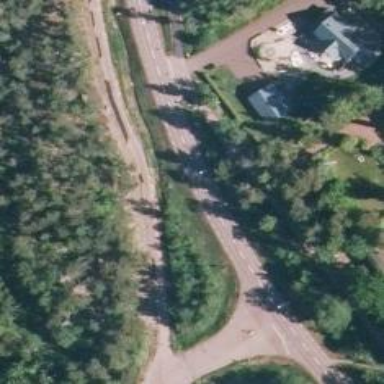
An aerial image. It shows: Cycleway.